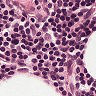
Metastatic tissue present: no